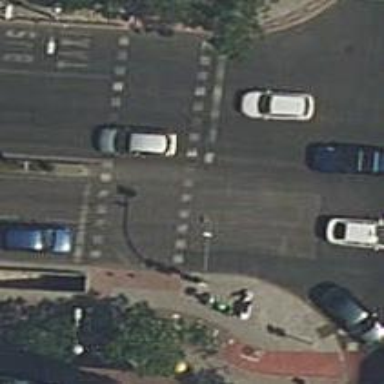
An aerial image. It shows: Zebra crossing with traffic signals.